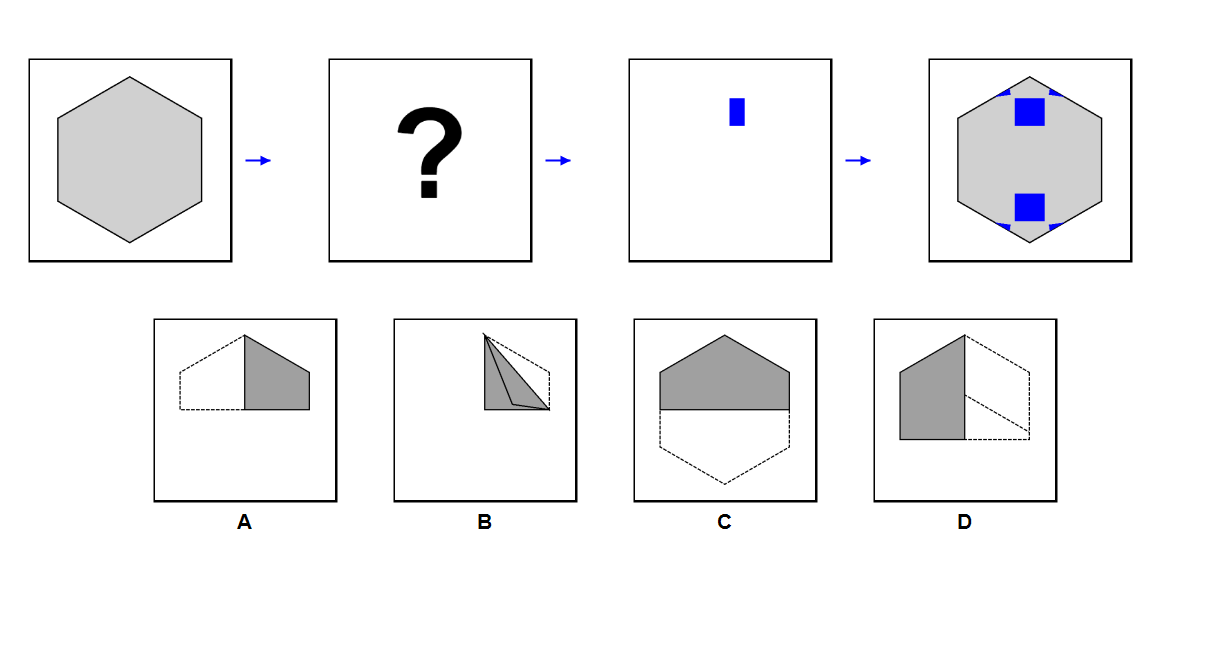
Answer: D